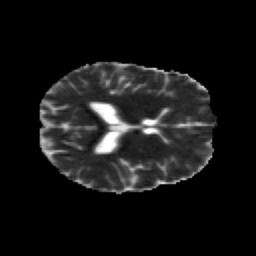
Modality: MD
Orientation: axial
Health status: healthy
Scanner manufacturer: siemens
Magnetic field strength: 3 T
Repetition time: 12 s
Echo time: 0.092 s